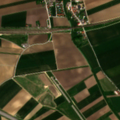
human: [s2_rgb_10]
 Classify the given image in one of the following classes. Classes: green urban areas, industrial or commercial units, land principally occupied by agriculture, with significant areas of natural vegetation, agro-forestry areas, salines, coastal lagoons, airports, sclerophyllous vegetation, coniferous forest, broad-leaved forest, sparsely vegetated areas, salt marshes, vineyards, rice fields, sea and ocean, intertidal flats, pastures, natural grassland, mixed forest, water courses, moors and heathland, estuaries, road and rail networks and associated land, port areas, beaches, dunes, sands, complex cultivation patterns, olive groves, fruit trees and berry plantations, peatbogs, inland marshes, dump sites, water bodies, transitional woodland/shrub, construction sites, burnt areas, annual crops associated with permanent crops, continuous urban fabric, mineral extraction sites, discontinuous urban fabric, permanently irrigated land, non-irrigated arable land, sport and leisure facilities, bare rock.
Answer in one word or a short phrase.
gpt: discontinuous urban fabric, non-irrigated arable land, complex cultivation patterns